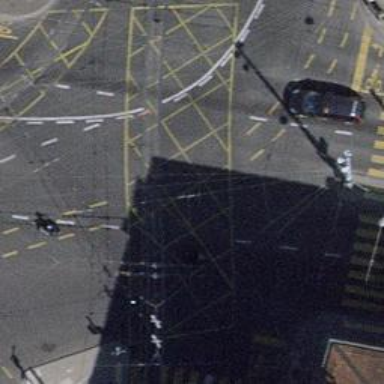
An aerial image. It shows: Asphalt service road with trolley wires.